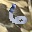
Label: 6